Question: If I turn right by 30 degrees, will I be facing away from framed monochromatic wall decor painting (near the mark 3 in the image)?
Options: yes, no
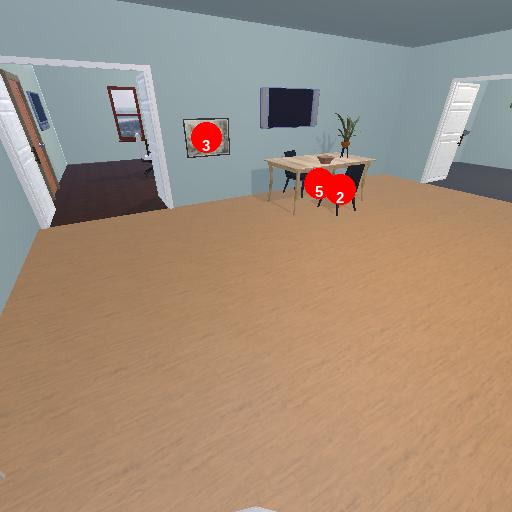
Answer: yes